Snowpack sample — Buffalo Mountain, Silverthorne, Colorado, USA (2/22/26, 2:02 PM MST)
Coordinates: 39.622, -106.113
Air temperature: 33 °F
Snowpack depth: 63 cm
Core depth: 10 cm
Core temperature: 32 °F
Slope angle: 11°, slope face: 116°
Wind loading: low
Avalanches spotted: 0
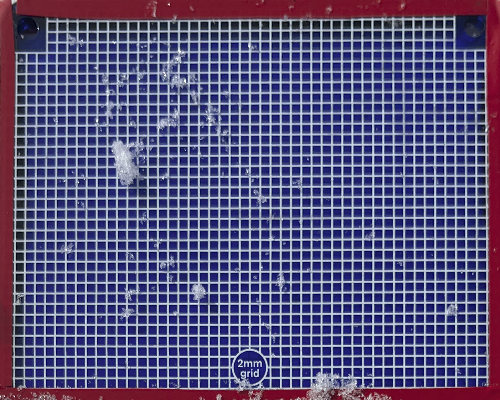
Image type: profile
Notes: In a firebreak similar to site 1, minimal wind loading with no spotted avalanches (not many faces in view though)